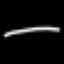
Label: line